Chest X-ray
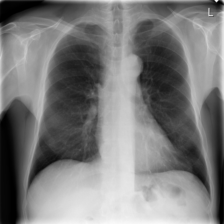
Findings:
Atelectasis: negative
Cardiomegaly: negative
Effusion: negative
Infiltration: negative
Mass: negative
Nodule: negative
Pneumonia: negative
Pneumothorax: negative
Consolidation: negative
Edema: negative
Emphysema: negative
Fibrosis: negative
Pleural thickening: negative
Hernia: negative